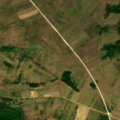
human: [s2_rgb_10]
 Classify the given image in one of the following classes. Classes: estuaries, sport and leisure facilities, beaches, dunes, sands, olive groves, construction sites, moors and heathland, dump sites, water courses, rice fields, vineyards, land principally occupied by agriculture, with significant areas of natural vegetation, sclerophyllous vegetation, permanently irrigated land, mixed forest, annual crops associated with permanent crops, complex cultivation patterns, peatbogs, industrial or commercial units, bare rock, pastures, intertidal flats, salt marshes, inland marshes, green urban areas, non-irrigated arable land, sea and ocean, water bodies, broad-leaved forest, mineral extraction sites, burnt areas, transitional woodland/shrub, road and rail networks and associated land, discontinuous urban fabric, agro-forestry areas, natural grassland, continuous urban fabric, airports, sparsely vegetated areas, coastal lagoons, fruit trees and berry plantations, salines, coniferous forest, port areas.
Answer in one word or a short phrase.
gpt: pastures, complex cultivation patterns, broad-leaved forest